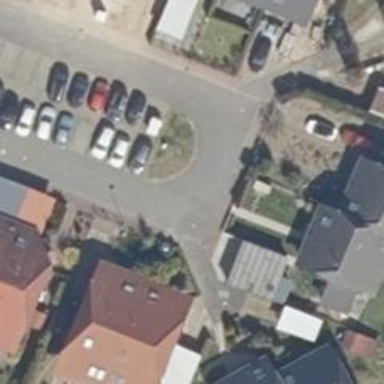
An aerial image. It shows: Smooth asphalt road in residential area.